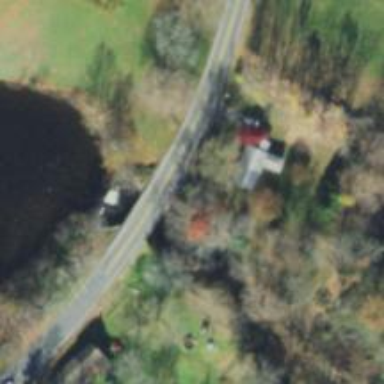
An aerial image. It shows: Residential road with bridge.